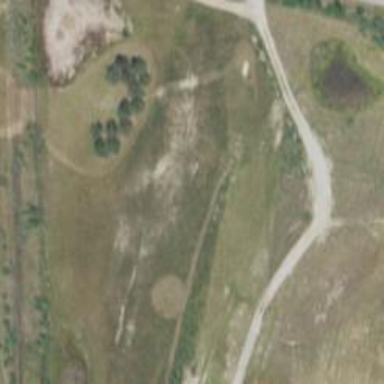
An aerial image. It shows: Path for disc golf with hole.